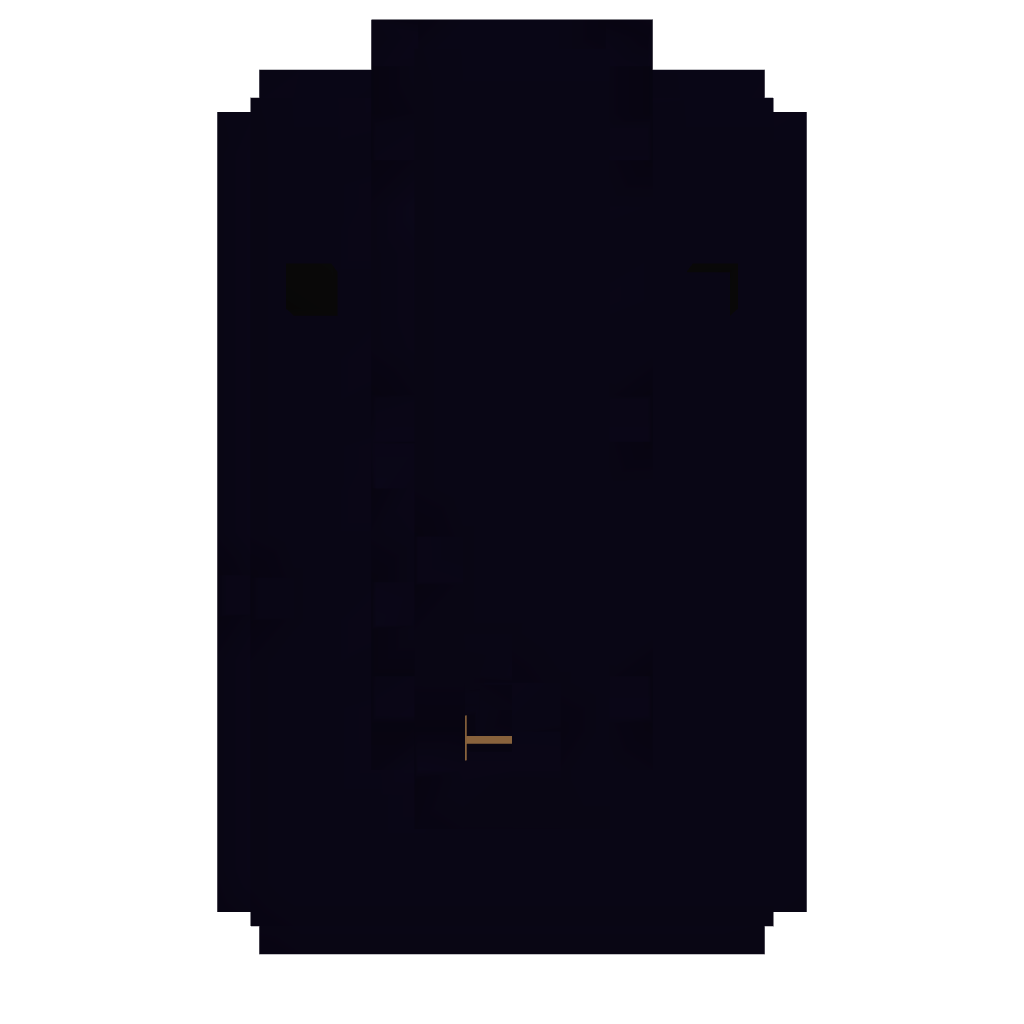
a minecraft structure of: Small Parkour Challenge